Field crop: tomato
Growth stage: 1
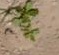
Species: portulaca